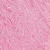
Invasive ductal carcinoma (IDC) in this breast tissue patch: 0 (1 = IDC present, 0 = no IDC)